Question: Screenshot of the desired outcome:

I'm trying to find a 'css-flex'-based solution to display additional information to a given set of layers in an extra row. (see the attached image for the nice idea the designer had).
If any of the images or layer in a row are clicked on, the additional layer connected to the image with (e.g. a larger images and some text should appear in a new row). This row should use the full width of the surrounding 'flex-container'.
Scenario to make it a bit more clear:
I have a collection of portraits displayed. Thanks to 'flexbox' they are moving nicely and fit in the available space. A click on one of the portraits opens up a new row filled with content connected to the clicked portrait, e.g. the name, a bigger image, etc.
Now I can't seem to get the "information layer" to extend past the original div.
This is the code I have so far:
'''
/* Anordnung der Bildkacheln mithilfe von flexbox */
.image-grid {
display: flex;
justify-content: space-between;
flex-flow: row wrap;
align-content: stretch;
align-items: stretch;
max-width: 1000px;
}
.image-tile {
flex-grow: 1;
flex-shrink: 1;
flex-basis: 150px;
margin: 0 12px 24px;
flex-flow: row wrap;
align-content: flex-start;
}
.image-tile img {
width: 100%; /* Anpassung der Bildgrosse an den Container */
height: auto;
object-fit: cover; /* Anpassung des Bildes an die Grosse des Containers */
}
/* Zusatzinformationslayer */
.image-info {
display: none; /* Standardmassig ausgeblendet */
//position: absolute;
text-align: center;
border: 1px solid green;
}
.image-tile:hover .image-info {
display: block; /* Anzeigen bei Hover */
}
'''
'''
<html>
<head></head>
<body>
<style>
</style>
<div class="image-grid">
<!-- Bildkachel -->
<div class="image-tile">
<img src="https://dummyimage.com/600x400/000/fff" alt="Bild 1">
<div class="image-info">
Zusatzinformationen uber Bild 1</br>
Zusatzinformationen uber Bild 1</br>
Zusatzinformationen uber Bild 1</br>
Zusatzinformationen uber Bild 1</br>
Zusatzinformationen uber Bild 1</br>
</div>
</div>
<!-- Weitere Bildkacheln -->
<div class="image-tile">
<img src="https://dummyimage.com/600x400/1124d4/fff" alt="Bild 2">
<div class="image-info">
<img src="download.png" alt="Bild 2">
Zusatzinformationen uber Bild 2
</div>
</div>
<div class="image-tile">
<img src="https://dummyimage.com/600x400/000/1124d4" alt="Bild 3">
<div class="image-info">
Zusatzinformationen uber Bild 3
</div>
</div>
<div class="image-tile">
<img src="download.png" alt="Bild 4">
<div class="image-info">
Zusatzinformationen uber Bild 4
</div>
</div>
<div class="image-tile">
<img src="download.png" alt="Bild 2">
<div class="image-info">
Zusatzinformationen uber Bild 2
</div>
</div>
<div class="image-tile">
<img src="download.png" alt="Bild 3">
<div class="image-info">
Zusatzinformationen uber Bild 3
</div>
</div>
<div class="image-tile">
<img src="download.png" alt="Bild 4">
<div class="image-info">
Zusatzinformationen uber Bild 4
</div>
</div>
<div class="image-tile">
<img src="download.png" alt="Bild 2">
<div class="image-info">
Zusatzinformationen uber Bild 2
</div>
</div>
<div class="image-tile">
<img src="download.png" alt="Bild 3">
<div class="image-info">
Zusatzinformationen uber Bild 3
</div>
</div>
<div class="image-tile">
<img src="download.png" alt="Bild 4">
<div class="image-info">
Zusatzinformationen uber Bild 4
</div>
</div>
<div class="image-tile">
<img src="download.png" alt="Bild 2">
<div class="image-info">
Zusatzinformationen uber Bild 2
</div>
</div>
<div class="image-tile">
<img src="download.png" alt="Bild 3">
<div class="image-info">
Zusatzinformationen uber Bild 3
</div>
</div>
<div class="image-tile">
<img src="download.png" alt="Bild 4">
<div class="image-info">
Zusatzinformationen uber Bild 4
</div>
</div>
</div>
</body>
</html>
'''
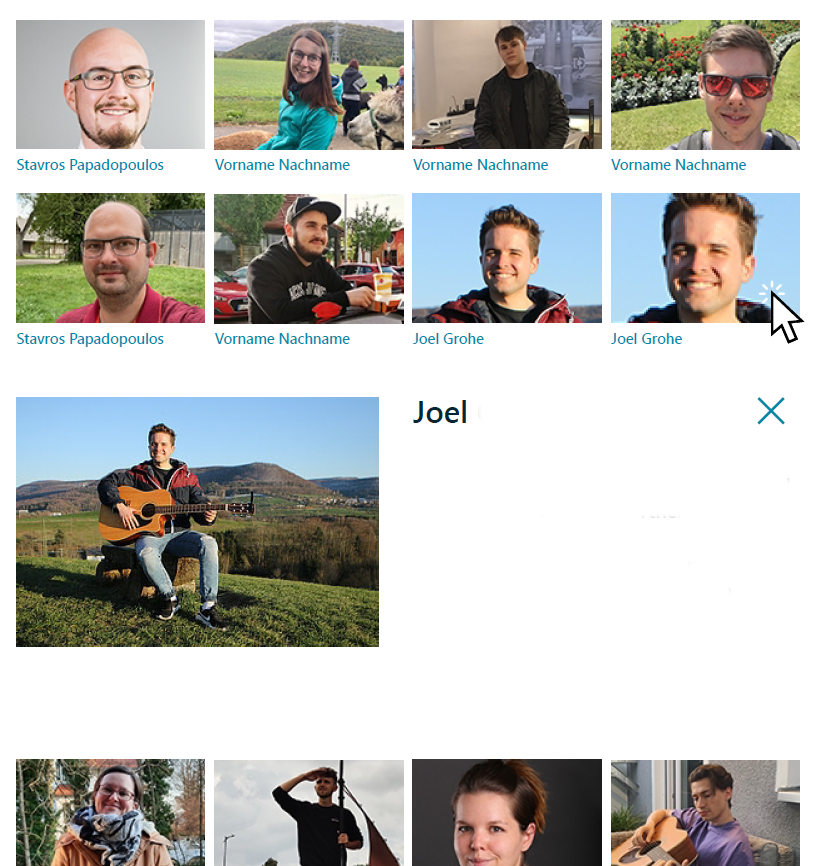
Answer: You can set the CSS by adjusting the margin for each element of the three column as below:
'''
/* It will take the whole width for every element in the 1st column */
.image-tile:nth-child(3n+1):hover .image-info {
margin-right: calc(-48px - 200%);
}
/* It will take the whole width for every element in the 2nd column */
.image-tile:nth-child(3n+2):hover .image-info {
margin-left: calc(-24px - 100%);
margin-right: calc(-24px - 100%);
}
/* It will take the whole width for every element in the third column */
.image-tile:nth-child(3n):hover .image-info {
margin-left: calc(-48px - 200%);
}
'''
The is equal the 4 * 12 px margin from the element on the right we need to cancel, while the 200% are the width of the 2 columns on the right, which contain the pictures.
So after you just need to adjust the math based on your column, but I would advice you to adjust the size of the grid based on the screen size, here I set max-width to 600px instead of 1000px to keep it on three columns.
And here is the doc for the <URL> selectors
## Demo
'''
/* Anordnung der Bildkacheln mithilfe von flexbox */
.image-grid {
display: flex;
justify-content: space-between;
flex-flow: row wrap;
align-content: stretch;
align-items: stretch;
max-width: 600px; /* 1000px originaly */
}
.image-tile {
flex-grow: 1;
flex-shrink: 1;
flex-basis: 150px;
margin: 0 12px 24px;
flex-flow: row wrap;
align-content: flex-start;
}
.image-tile img {
width: 100%; /* Anpassung der Bildgrosse an den Container */
height: auto;
object-fit: cover; /* Anpassung des Bildes an die Grosse des Containers */
}
/* Zusatzinformationslayer */
.image-info {
display: none; /* Standardmassig ausgeblendet */
//position: absolute;
text-align: center;
border: 1px solid green;
}
.image-tile:hover .image-info {
display: block; /* Anzeigen bei Hover */
}
/* It will take the whole width for every element in the 1st column */
.image-tile:nth-child(3n+1):hover .image-info {
margin-right: calc(-48px - 200%);
}
/* It will take the whole width for every element in the 2nd column */
.image-tile:nth-child(3n+2):hover .image-info {
margin-left: calc(-24px - 100%);
margin-right: calc(-24px - 100%);
}
/* It will take the whole width for every element in the third column */
.image-tile:nth-child(3n):hover .image-info {
margin-left: calc(-48px - 200%);
}
'''
'''
<html>
<head></head>
<body>
<style>
</style>
<div class="image-grid">
<!-- Bildkachel -->
<div class="image-tile">
<img src="https://dummyimage.com/600x400/000/fff" alt="Bild 1">
<div class="image-info">
Zusatzinformationen uber Bild 1<br>
Zusatzinformationen uber Bild 1<br>
Zusatzinformationen uber Bild 1<br>
Zusatzinformationen uber Bild 1<br>
Zusatzinformationen uber Bild 1<br>
</div>
</div>
<!-- Weitere Bildkacheln -->
<div class="image-tile">
<img src="https://dummyimage.com/600x400/1124d4/fff" alt="Bild 2">
<div class="image-info">
<img src="download.png" alt="Bild 2">
Zusatzinformationen uber Bild 2
</div>
</div>
<div class="image-tile">
<img src="https://dummyimage.com/600x400/000/1124d4" alt="Bild 3">
<div class="image-info">
Zusatzinformationen uber Bild 3
</div>
</div>
<div class="image-tile">
<img src="download.png" alt="Bild 4">
<div class="image-info">
Zusatzinformationen uber Bild 4
</div>
</div>
<div class="image-tile">
<img src="download.png" alt="Bild 2">
<div class="image-info">
Zusatzinformationen uber Bild 2
</div>
</div>
<div class="image-tile">
<img src="download.png" alt="Bild 3">
<div class="image-info">
Zusatzinformationen uber Bild 3
</div>
</div>
<div class="image-tile">
<img src="download.png" alt="Bild 4">
<div class="image-info">
Zusatzinformationen uber Bild 4
</div>
</div>
<div class="image-tile">
<img src="download.png" alt="Bild 2">
<div class="image-info">
Zusatzinformationen uber Bild 2
</div>
</div>
<div class="image-tile">
<img src="download.png" alt="Bild 3">
<div class="image-info">
Zusatzinformationen uber Bild 3
</div>
</div>
<div class="image-tile">
<img src="download.png" alt="Bild 4">
<div class="image-info">
Zusatzinformationen uber Bild 4
</div>
</div>
<div class="image-tile">
<img src="download.png" alt="Bild 2">
<div class="image-info">
Zusatzinformationen uber Bild 2
</div>
</div>
<div class="image-tile">
<img src="download.png" alt="Bild 3">
<div class="image-info">
Zusatzinformationen uber Bild 3
</div>
</div>
<div class="image-tile">
<img src="download.png" alt="Bild 4">
<div class="image-info">
Zusatzinformationen uber Bild 4
</div>
</div>
</div>
</body>
</html>
'''